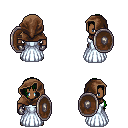
a pixel art fantasy rpg character, male body template, human, dark skin, underdress, gold greaves, green left-swept hairstyle, cloth hood, metal gloves, shield, four views (front, back, left, right), 2x2 character sprite sheet, small pixel art, hard edges, no anti-aliasing